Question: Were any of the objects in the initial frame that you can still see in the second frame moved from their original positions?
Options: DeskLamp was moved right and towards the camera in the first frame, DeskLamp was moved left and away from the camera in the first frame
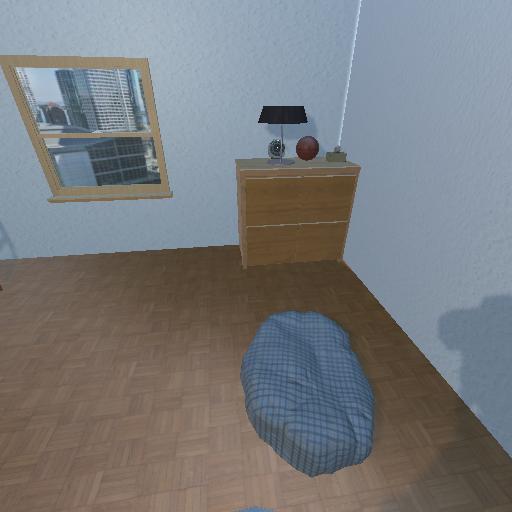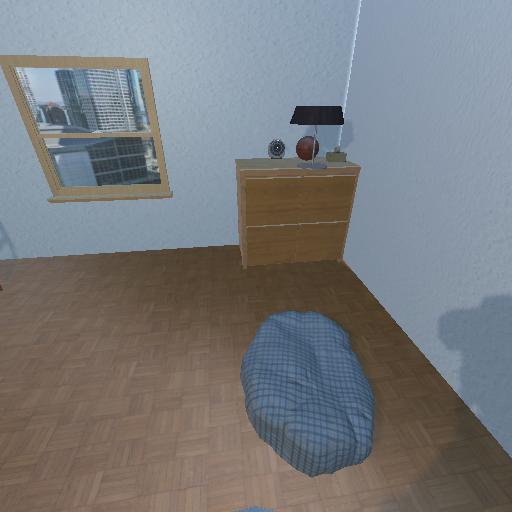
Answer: DeskLamp was moved right and towards the camera in the first frame